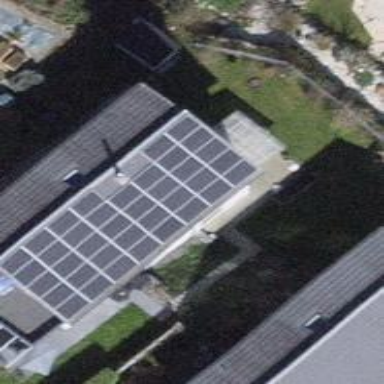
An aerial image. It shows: Solar power generator with photovoltaic panels.